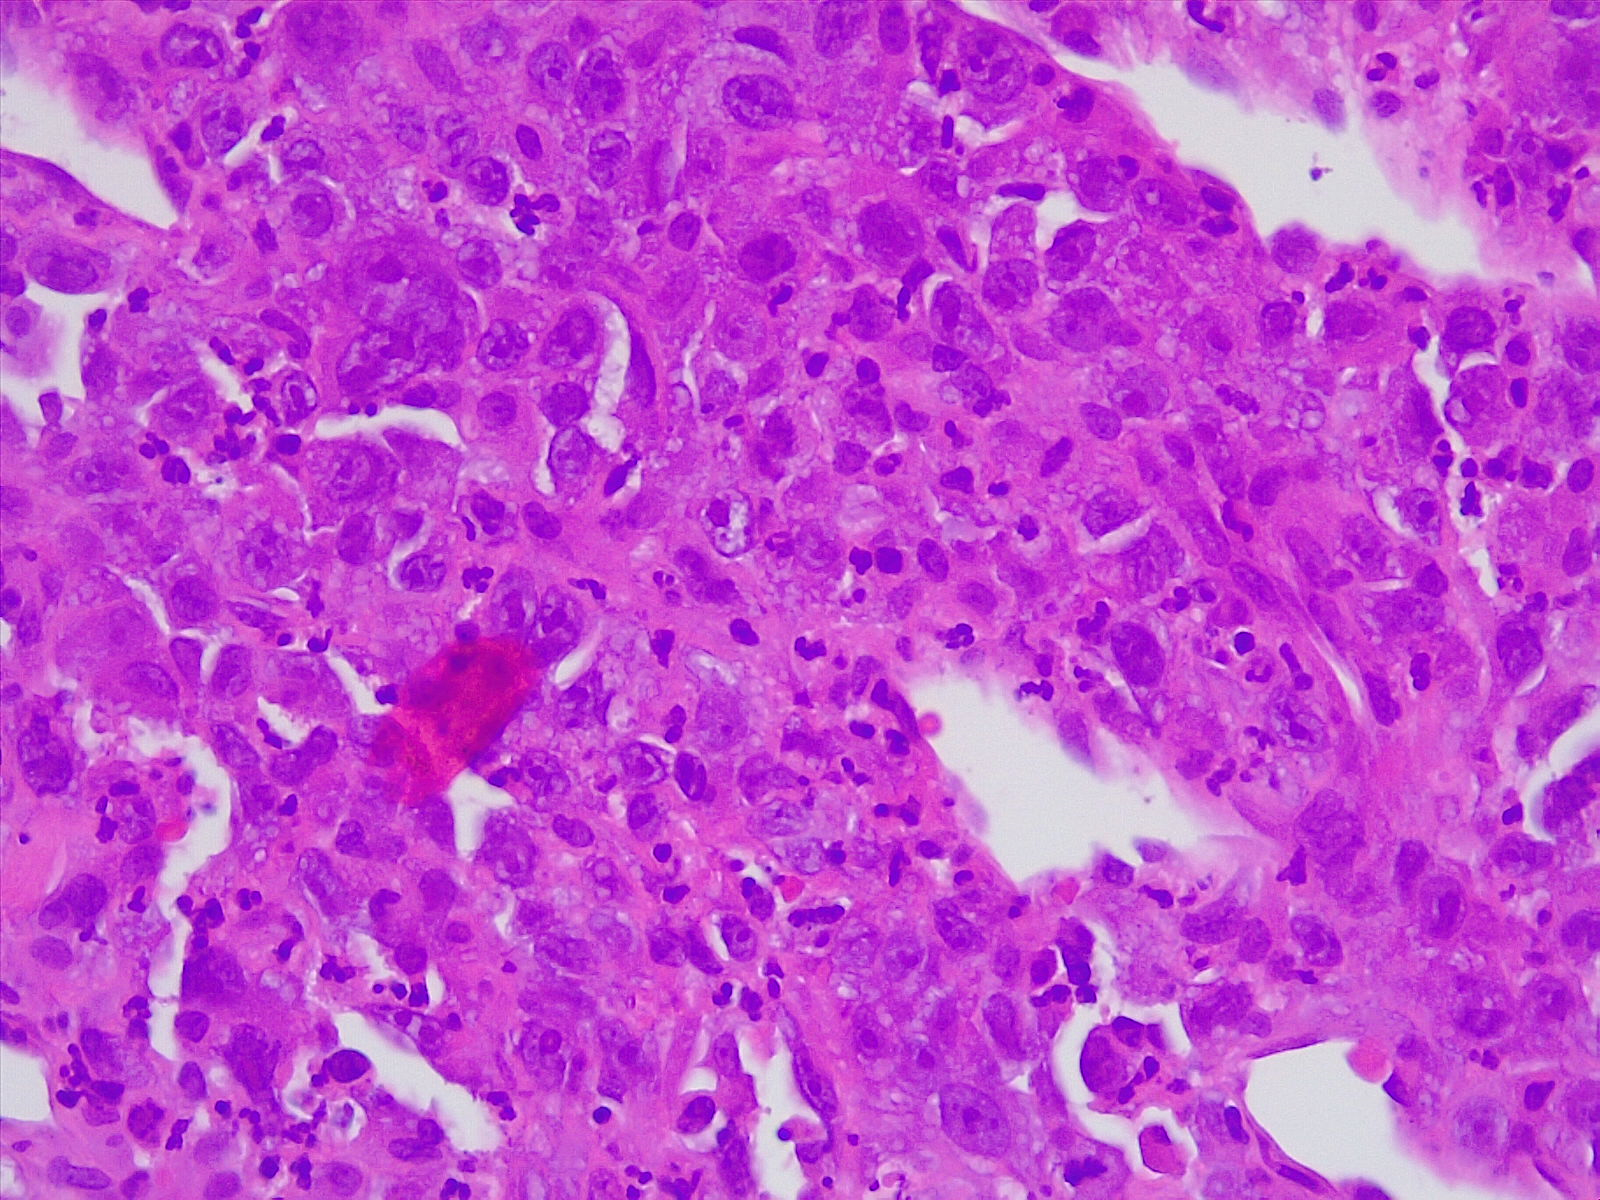
Label: lung adenocarcinoma, poorly differentiated